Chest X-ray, AP view. Patient: 44 years old, sex F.
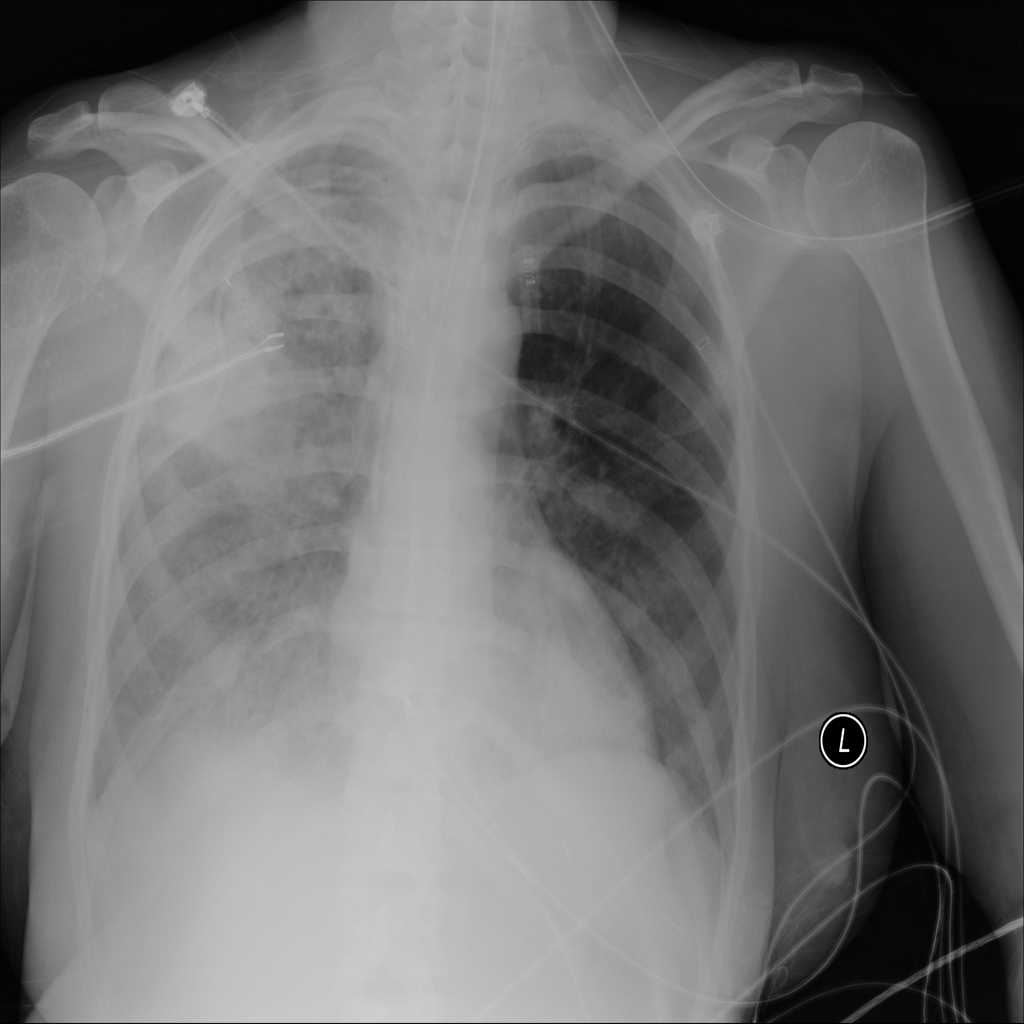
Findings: Consolidation, Pneumonia